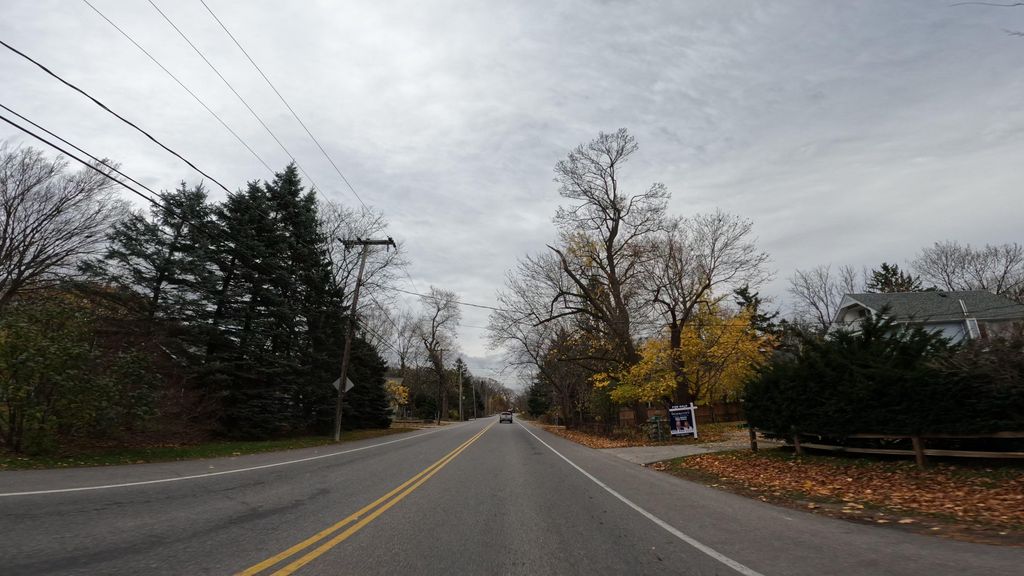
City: hamilton